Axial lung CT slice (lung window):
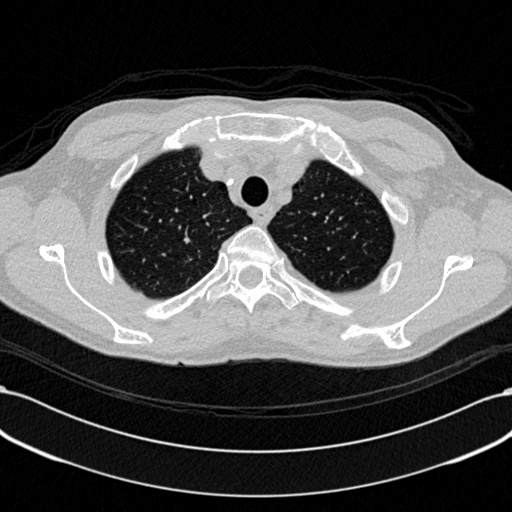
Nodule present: no